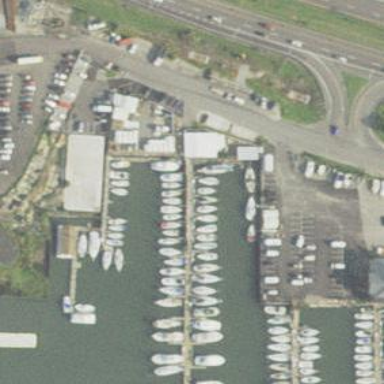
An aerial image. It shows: Commercial land with marina area for leisure activities.